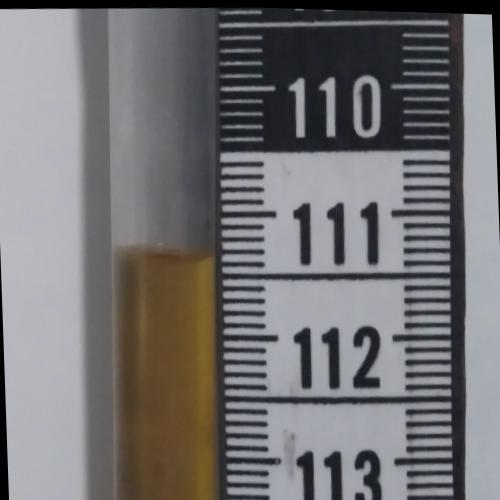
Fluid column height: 111.3 cm